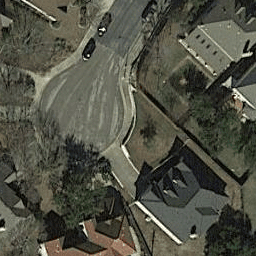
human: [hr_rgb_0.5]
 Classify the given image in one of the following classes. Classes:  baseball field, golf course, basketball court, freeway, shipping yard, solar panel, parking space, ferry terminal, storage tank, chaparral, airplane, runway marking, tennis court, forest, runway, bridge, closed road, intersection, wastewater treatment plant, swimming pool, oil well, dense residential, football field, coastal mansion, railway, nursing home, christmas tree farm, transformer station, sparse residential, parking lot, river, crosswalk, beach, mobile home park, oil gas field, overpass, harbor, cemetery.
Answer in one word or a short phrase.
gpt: closed road